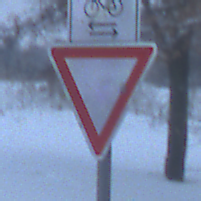
Verkehrszeichen: VorfahrtGewaehren
Zusatzzeichen oben: RichtungsangabeDurchPfeile9
Umgebung: Outdoor, Nature
Tageszeit: Midday
Wetter: Overcast
Licht: Natural
Jahreszeit: Winter
Kontrast: LowContrast